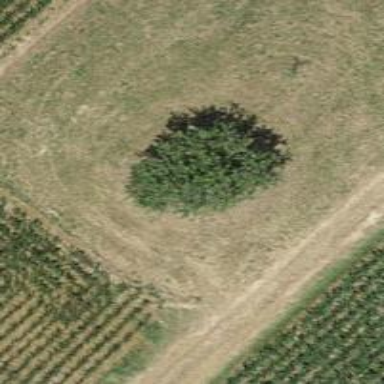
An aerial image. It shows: Agricultural area with broadleaved trees.